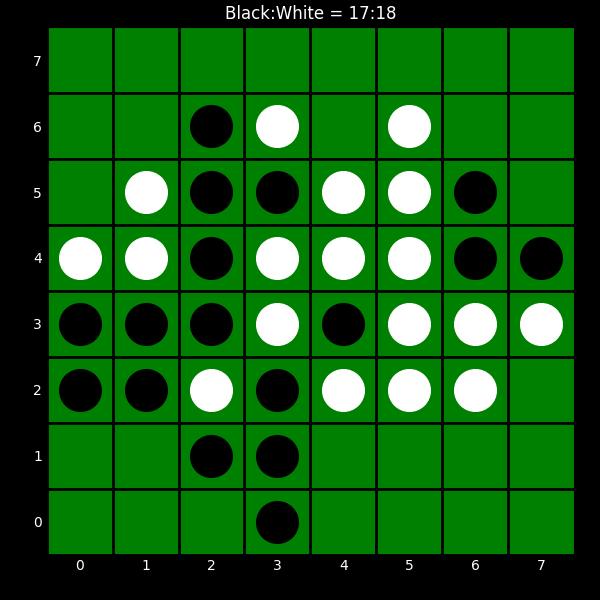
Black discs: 17
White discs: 18